Field crop: maize
Growth stage: 2
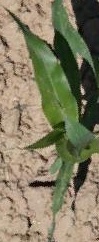
Species: maize